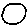
Label: moon